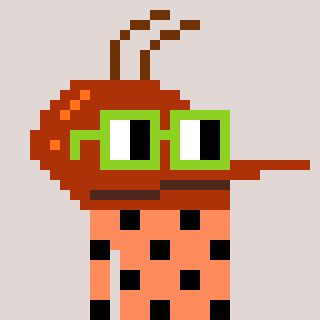
a pixel art character with square light green glasses, a mosquito-shaped head and a peachy-colored body on a warm background